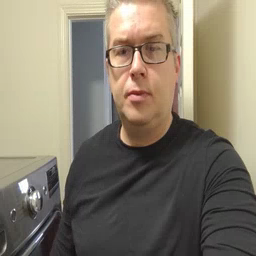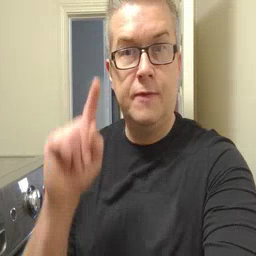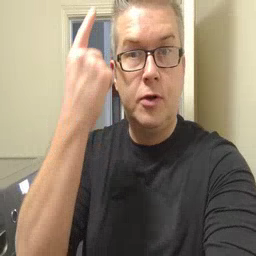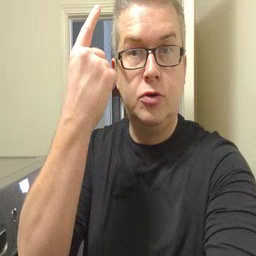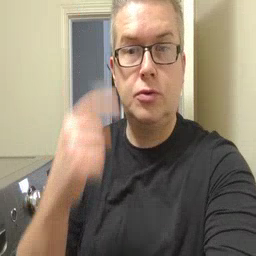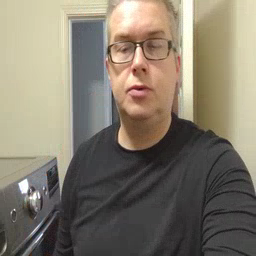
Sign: first